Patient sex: M
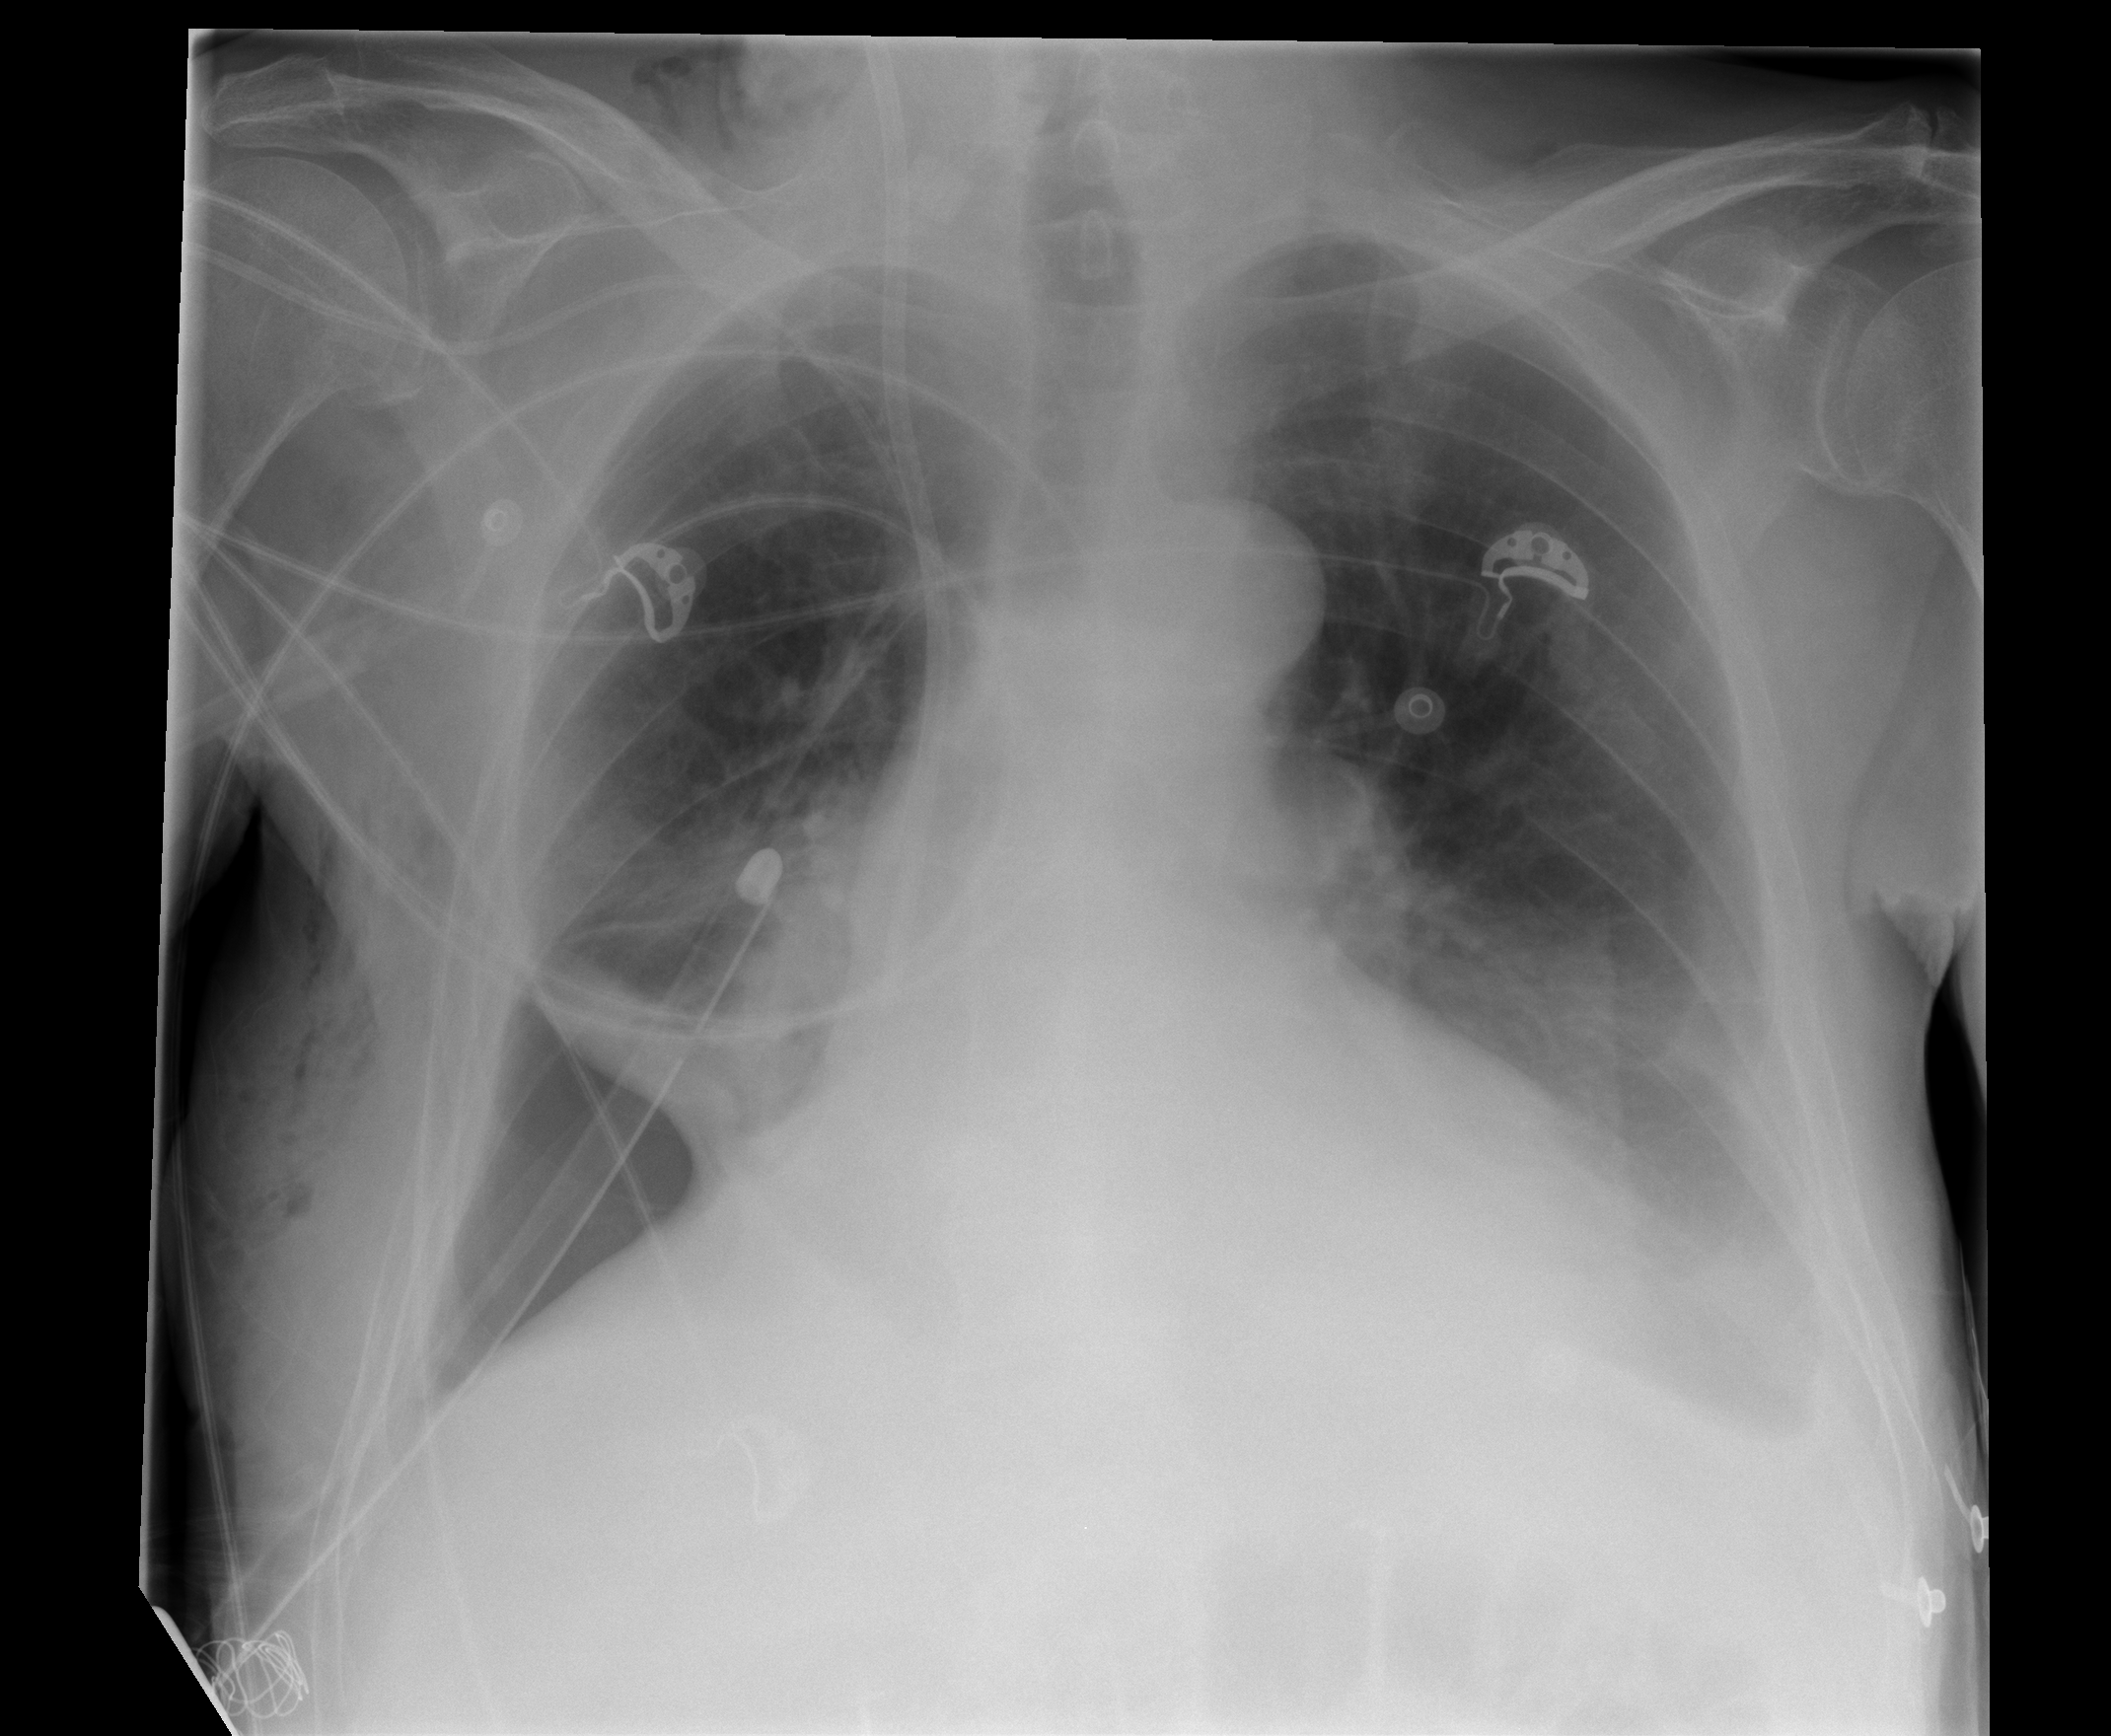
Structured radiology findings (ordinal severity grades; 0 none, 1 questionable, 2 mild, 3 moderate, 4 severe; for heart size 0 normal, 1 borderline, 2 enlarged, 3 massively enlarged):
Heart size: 0
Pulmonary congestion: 0
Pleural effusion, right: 0
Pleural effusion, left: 2
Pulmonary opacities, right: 0
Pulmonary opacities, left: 0
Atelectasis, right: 2
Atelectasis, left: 2